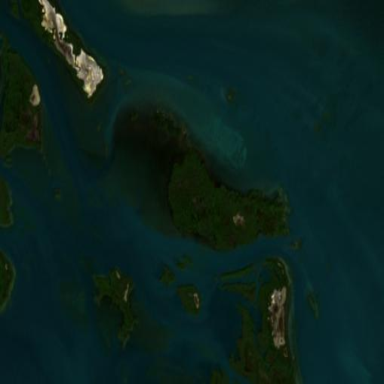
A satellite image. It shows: Islet surrounded by mangrove wetland. The area features forest with coastline.